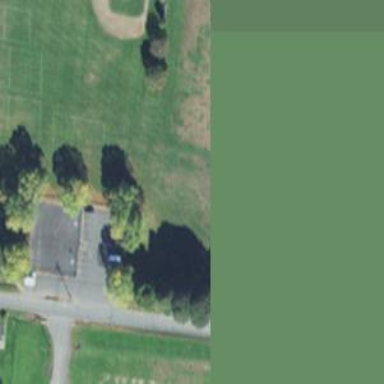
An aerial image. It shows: Softball pitch for leisure sports.